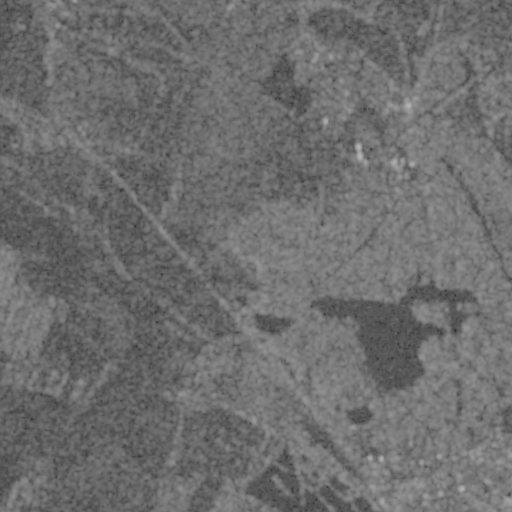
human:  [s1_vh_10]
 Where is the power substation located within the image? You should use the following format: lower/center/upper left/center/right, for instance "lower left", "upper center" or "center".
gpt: The power substation is located in the upper right of the image.
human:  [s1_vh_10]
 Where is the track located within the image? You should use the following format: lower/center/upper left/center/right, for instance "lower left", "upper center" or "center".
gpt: The track is located in the lower right of the image.
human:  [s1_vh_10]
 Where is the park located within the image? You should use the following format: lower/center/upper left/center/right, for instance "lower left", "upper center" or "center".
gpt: There is no park in the image.

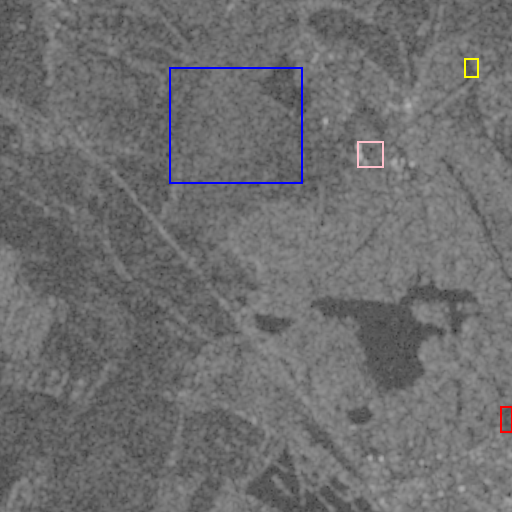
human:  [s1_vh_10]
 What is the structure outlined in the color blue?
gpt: The structure outlined in blue is a crop field.
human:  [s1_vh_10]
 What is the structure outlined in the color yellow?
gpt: The structure outlined in yellow is a park.
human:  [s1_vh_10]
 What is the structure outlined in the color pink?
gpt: The structure outlined in pink is a power substation.
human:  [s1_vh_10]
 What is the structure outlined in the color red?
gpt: The structure outlined in red is a track.
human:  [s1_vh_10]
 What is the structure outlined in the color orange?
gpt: There is no orange outline.